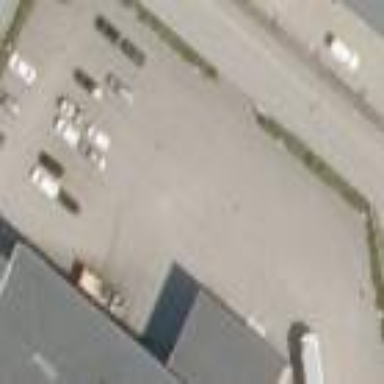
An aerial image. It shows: Parking area with surface.